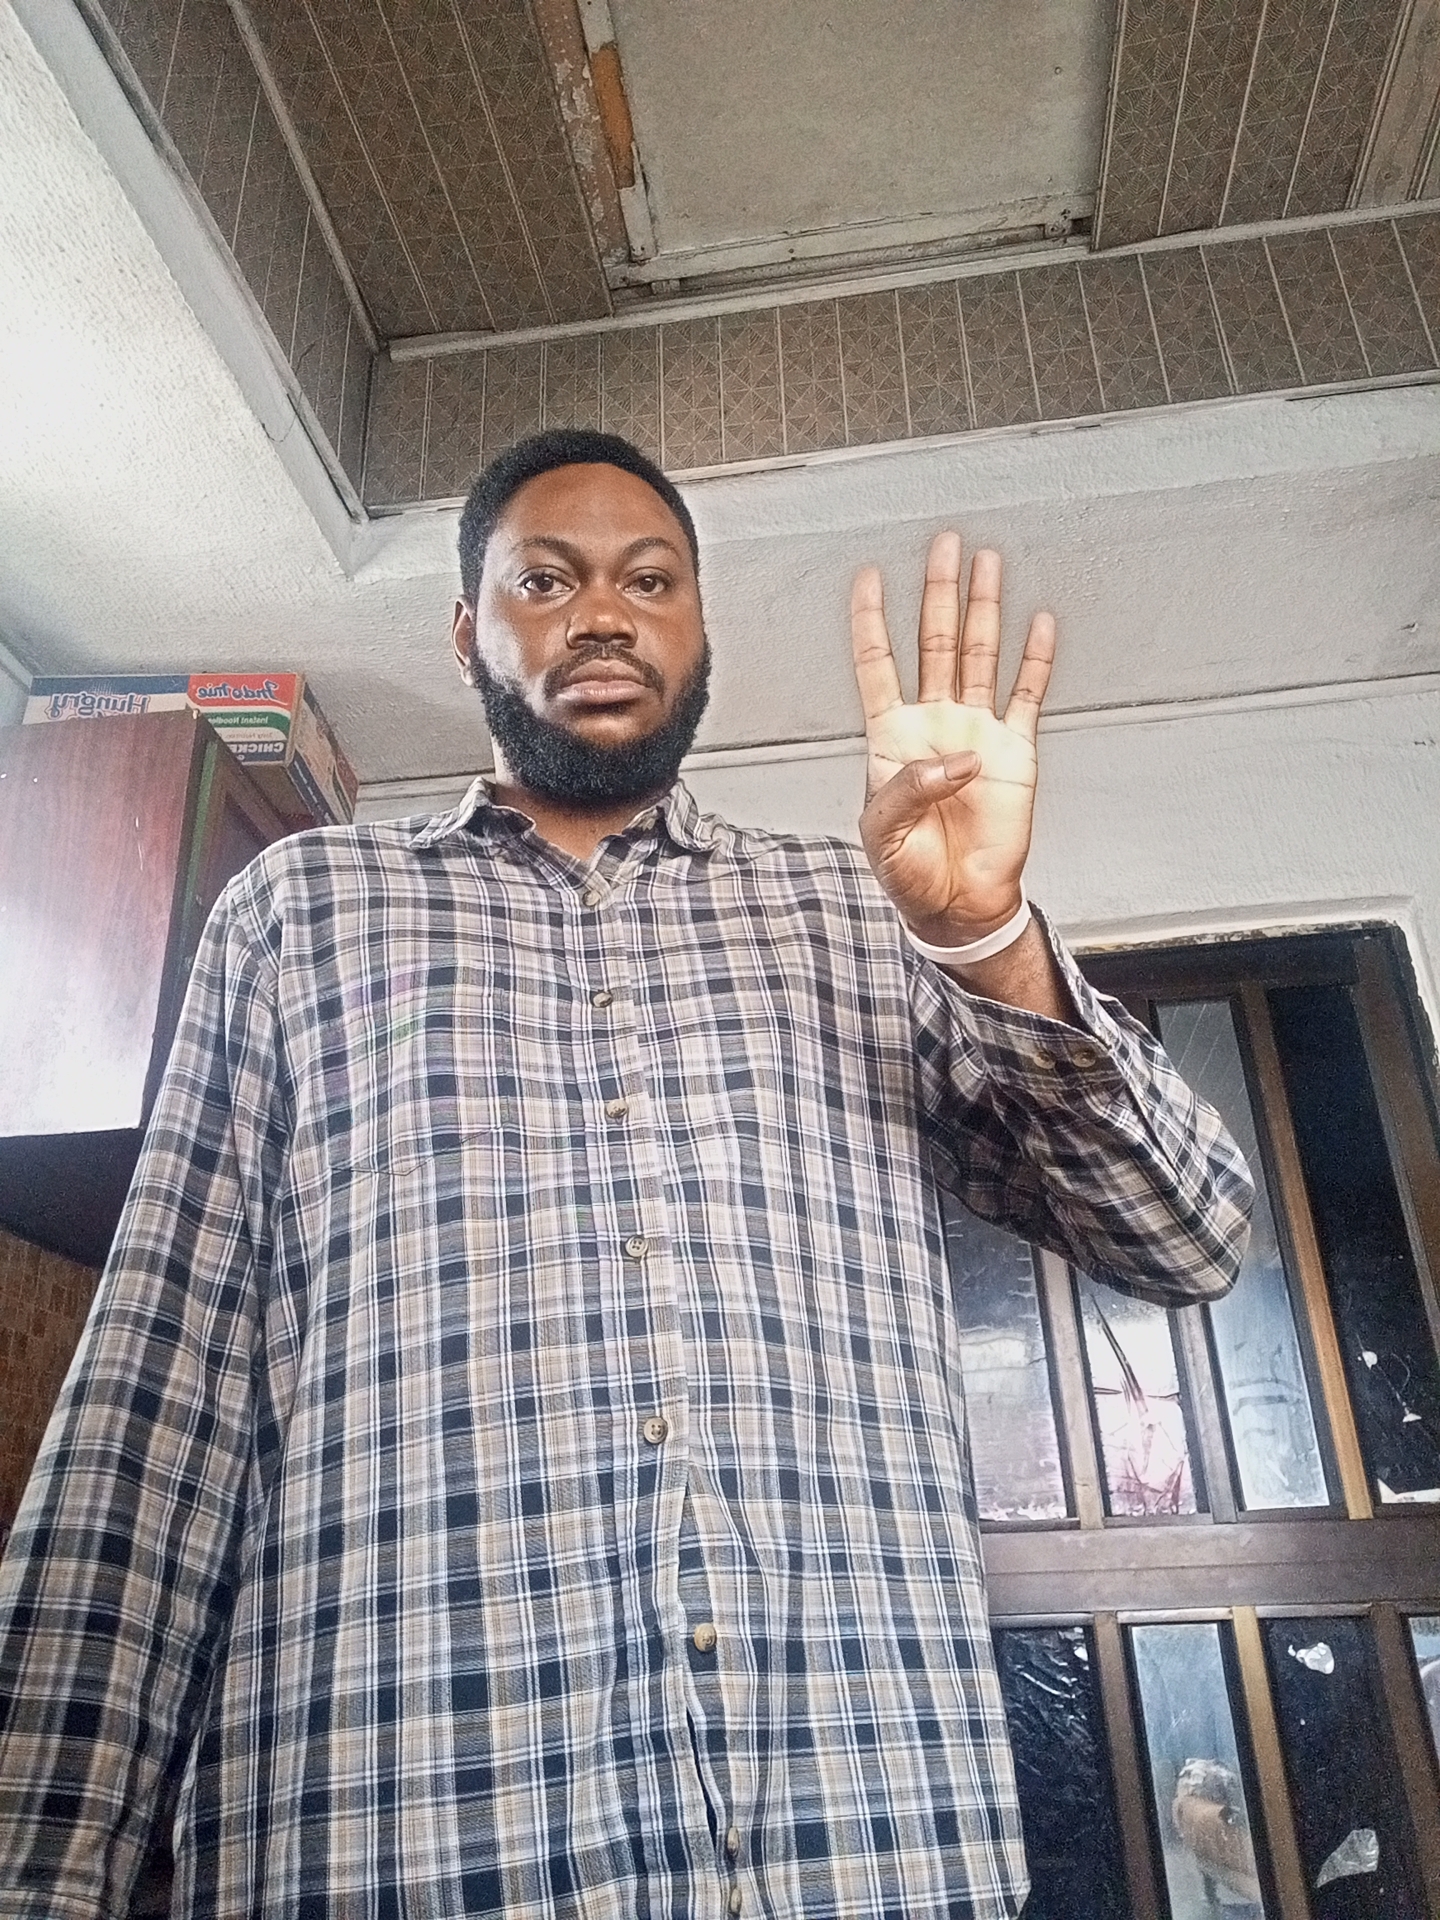
Label: noise